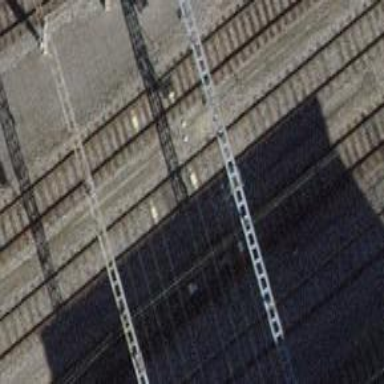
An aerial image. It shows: Rail siding with electrified contact lines for trains.